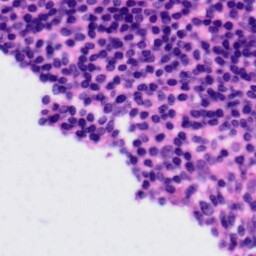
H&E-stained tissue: Tonsil